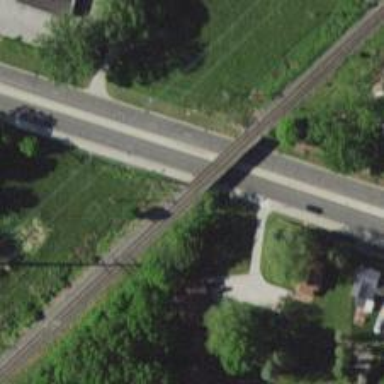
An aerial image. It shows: Railway line running on embankment.